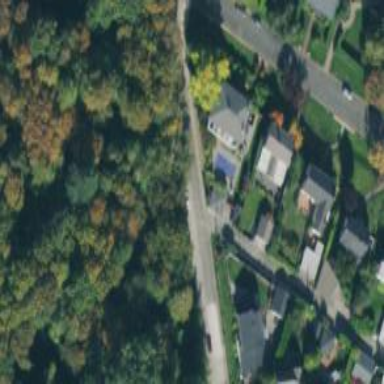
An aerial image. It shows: Alleyway designated as service road.